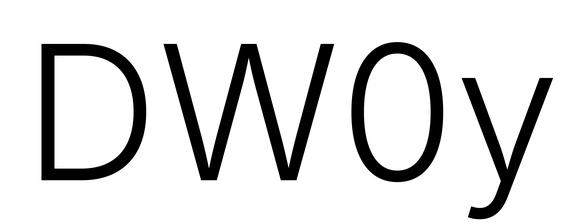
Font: Inter_Light